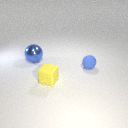
small yellow rubber cube in front of small blue rubber sphere